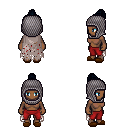
a pixel art fantasy rpg character, female body template, human, dark skin, gray tattered cape, red pants, raven short topknot hairstyle, chain hood, brown slippers, four views (front, back, left, right), 2x2 character sprite sheet, small pixel art, hard edges, no anti-aliasing